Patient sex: F
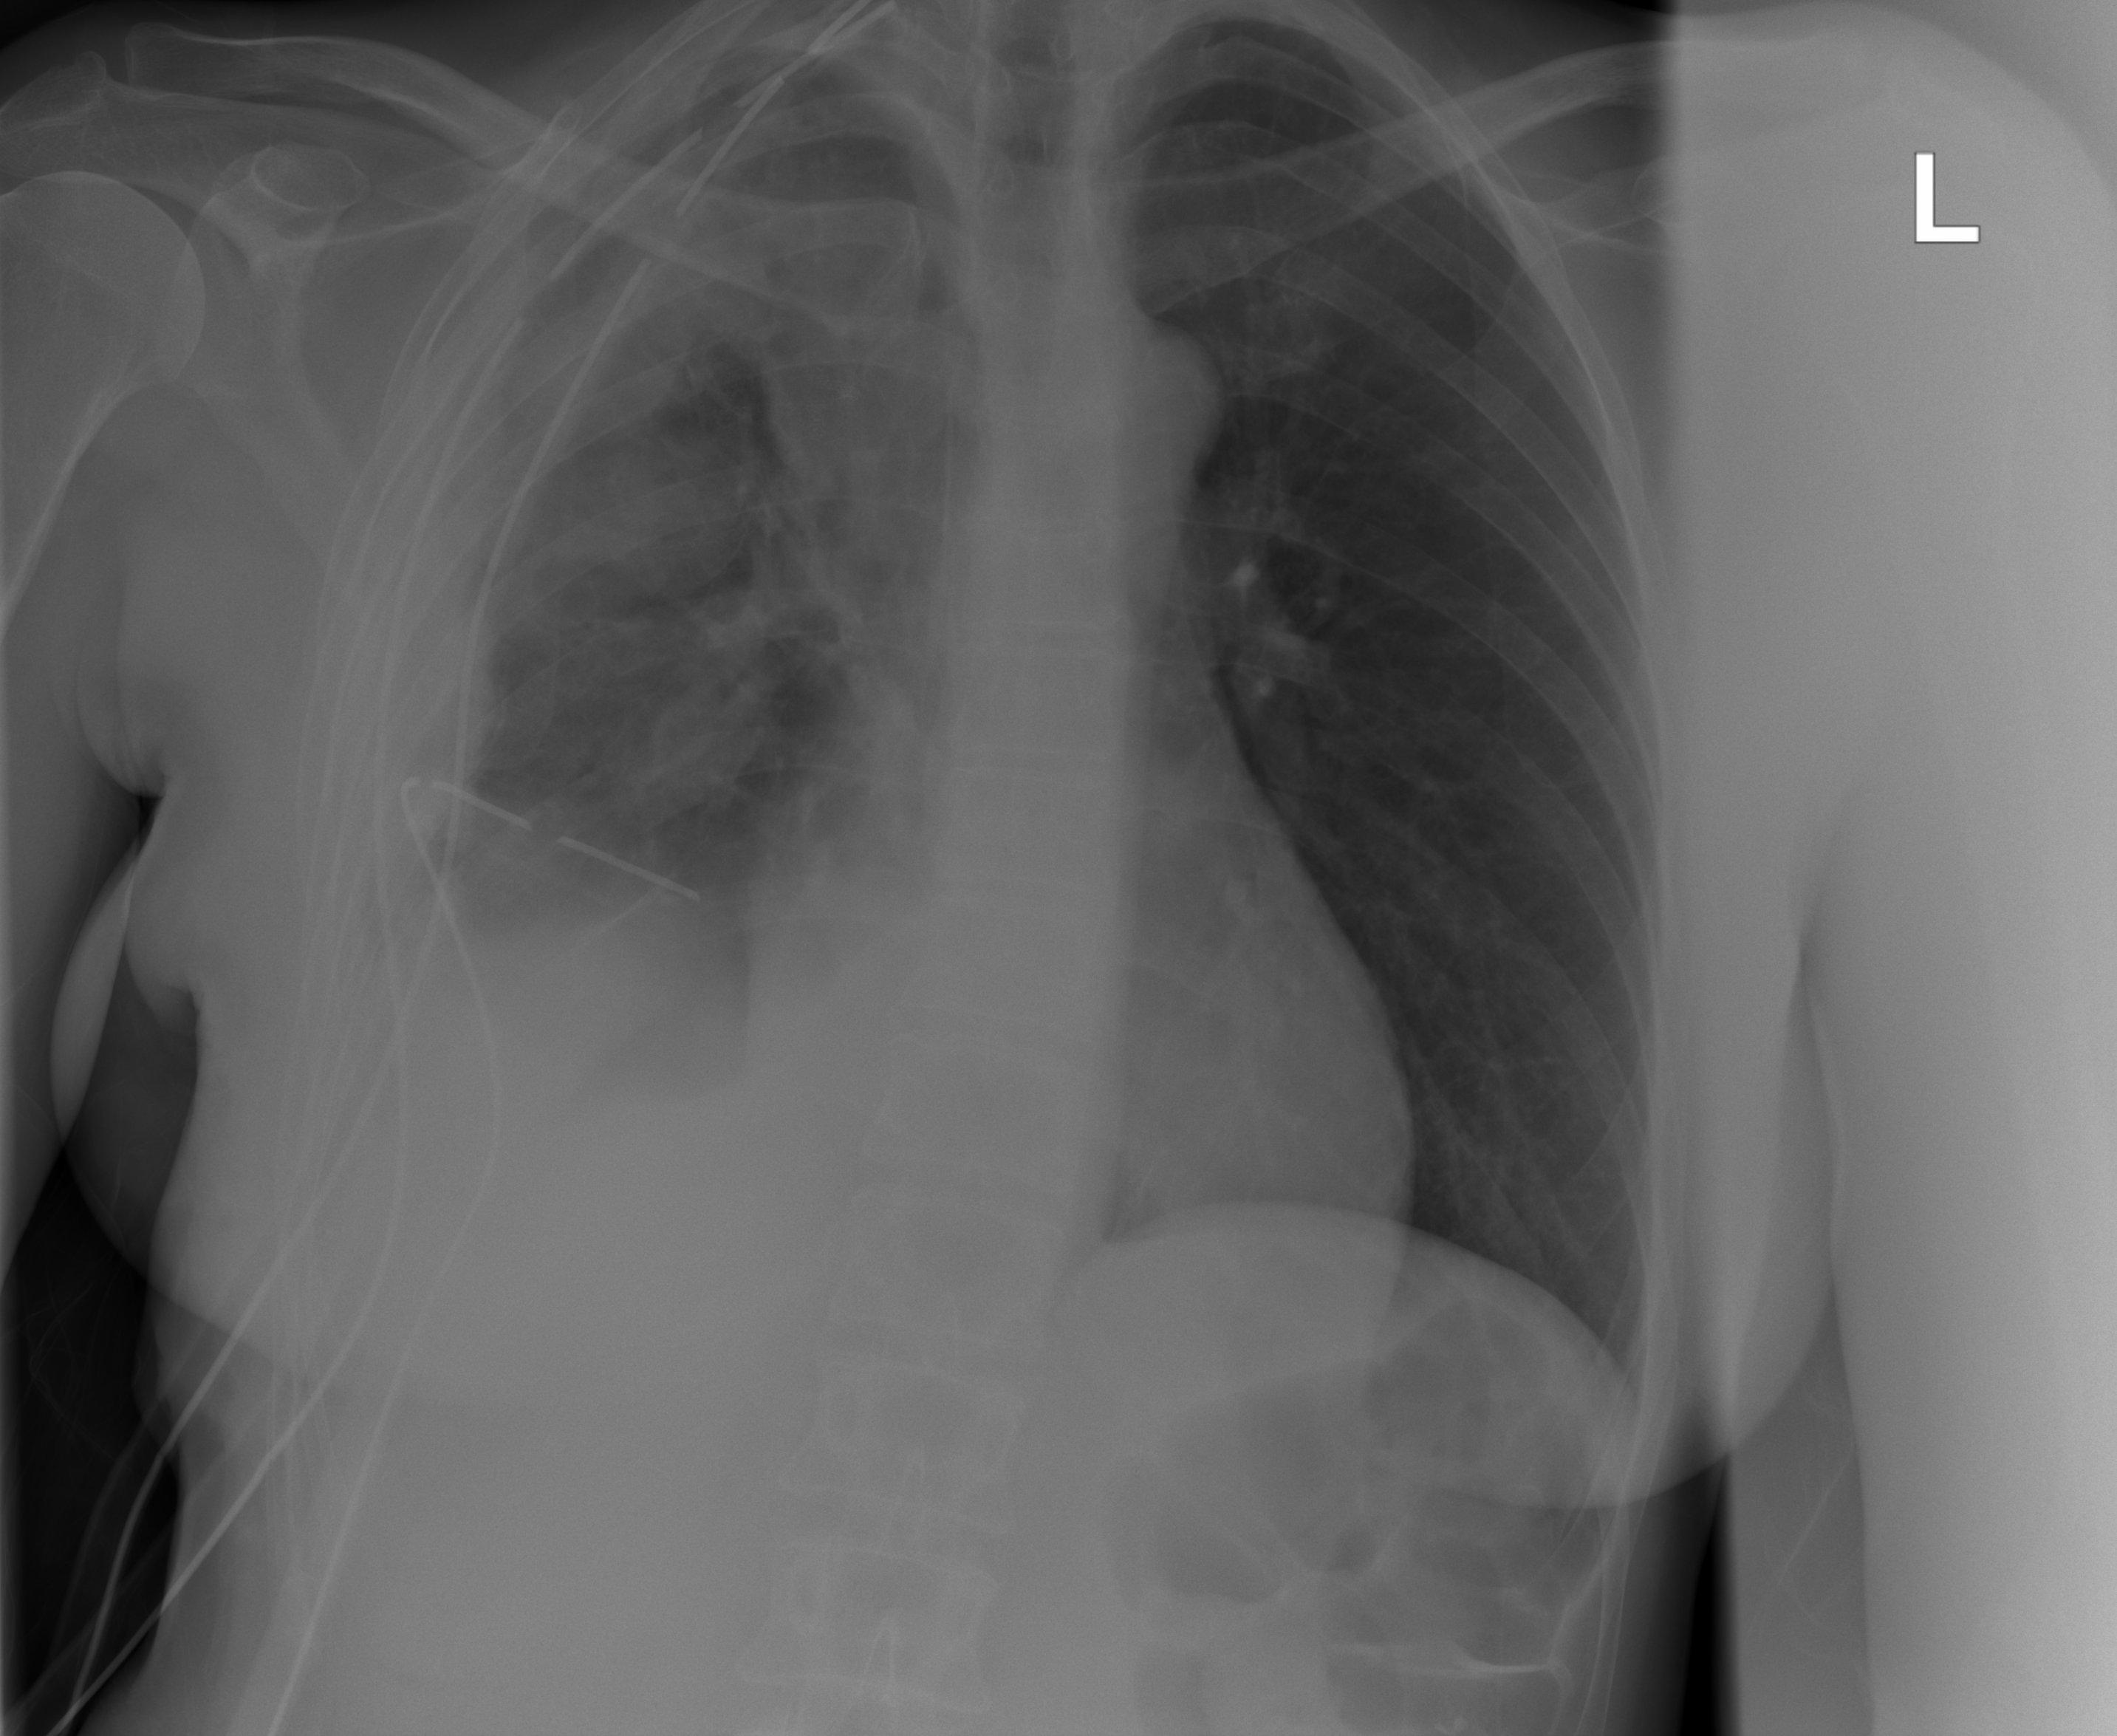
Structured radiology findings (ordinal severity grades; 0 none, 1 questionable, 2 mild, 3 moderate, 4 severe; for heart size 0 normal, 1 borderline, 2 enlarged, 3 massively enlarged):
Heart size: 0
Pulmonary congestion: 0
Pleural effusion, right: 3
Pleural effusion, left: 0
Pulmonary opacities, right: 0
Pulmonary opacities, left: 0
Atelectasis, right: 3
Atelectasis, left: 0